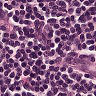
Metastatic tissue present: no